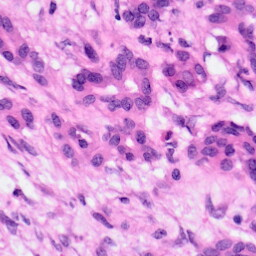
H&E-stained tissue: Pancreatic